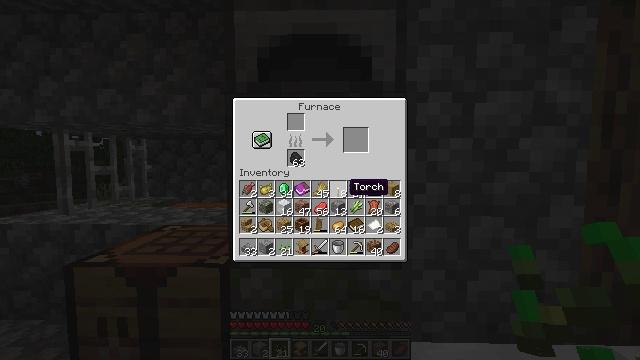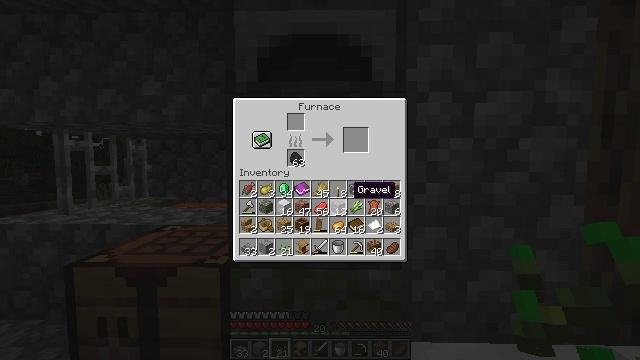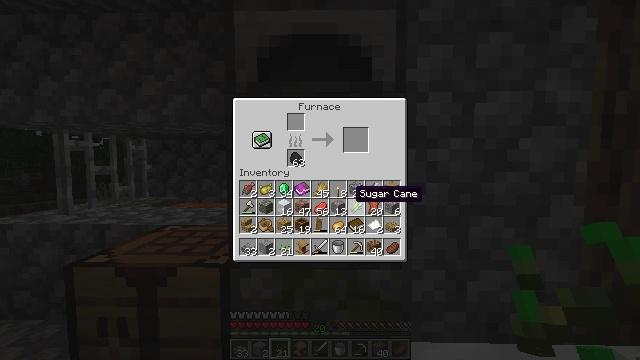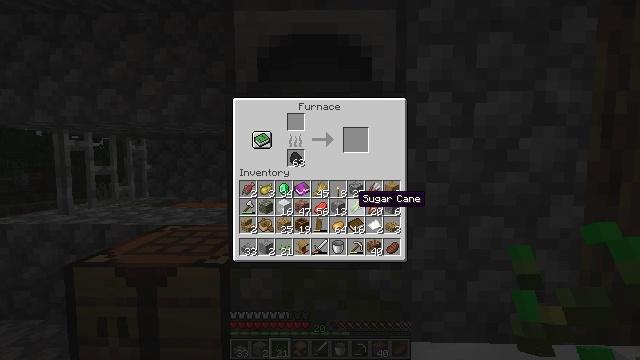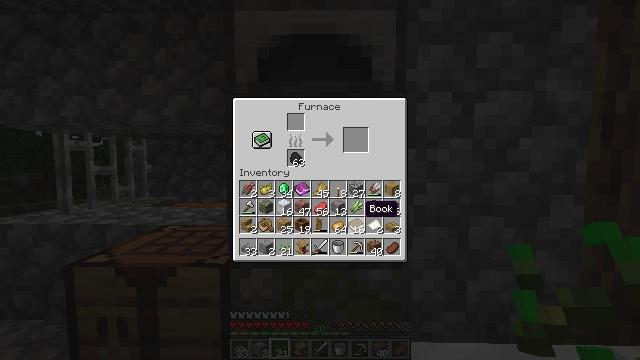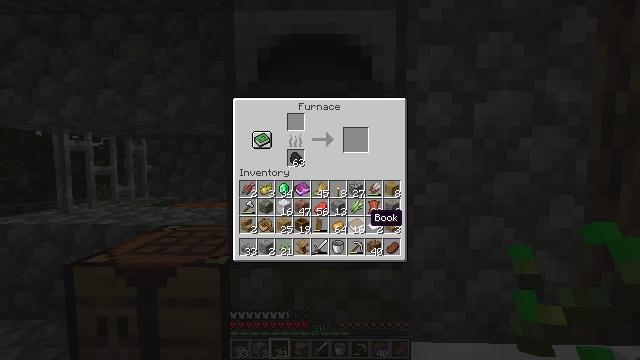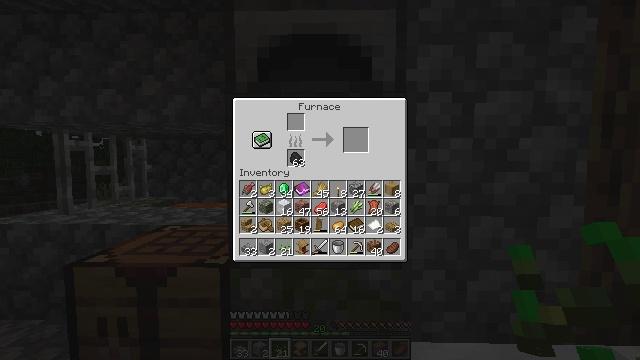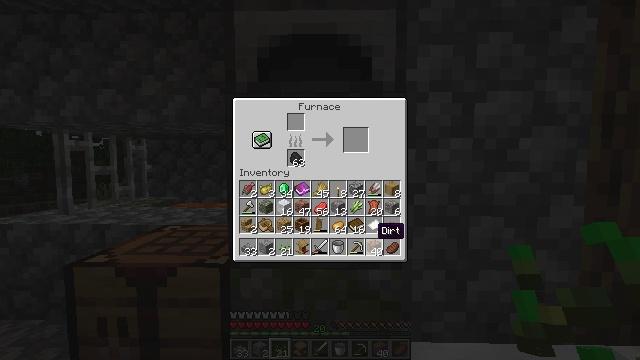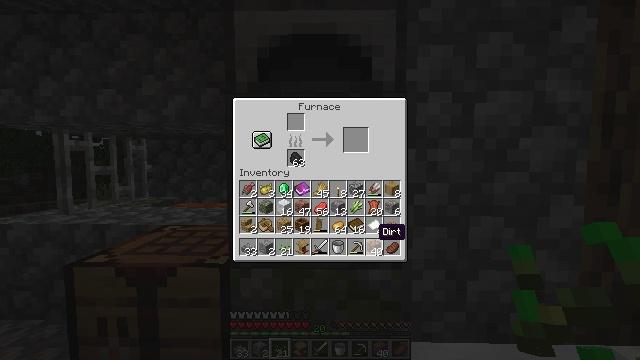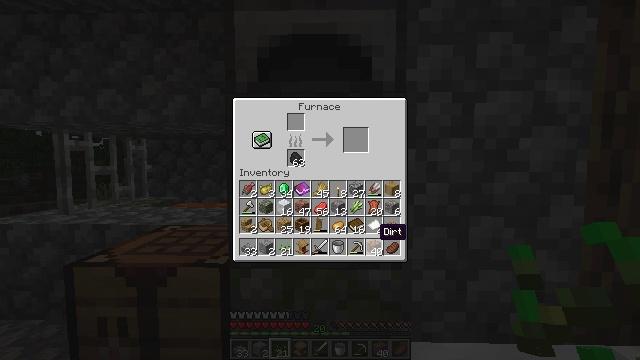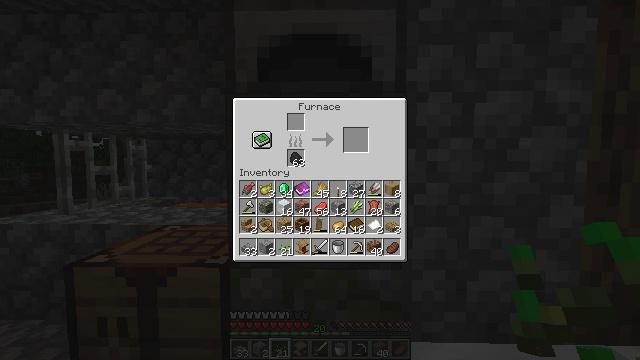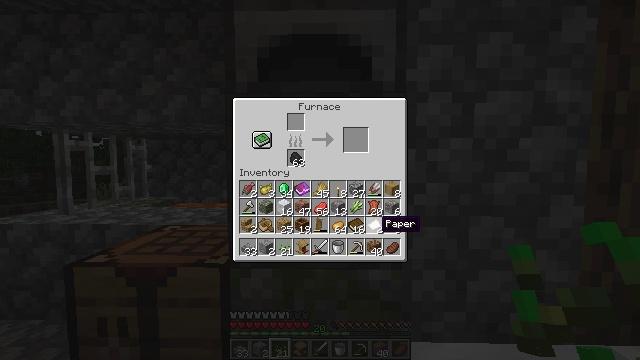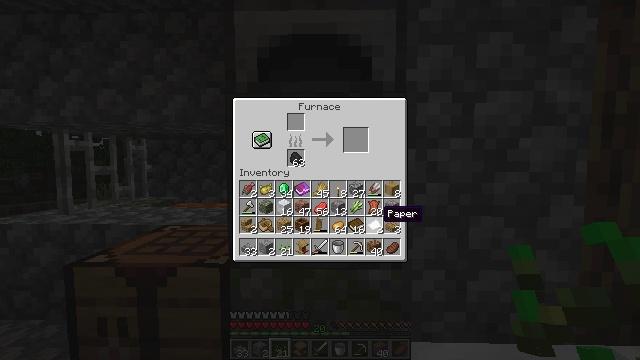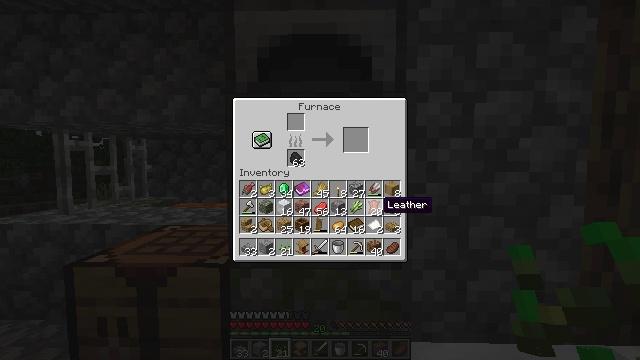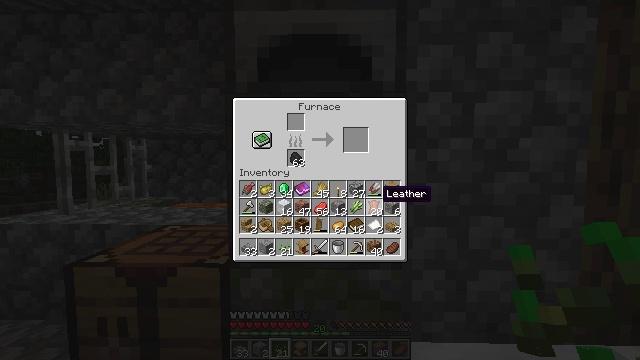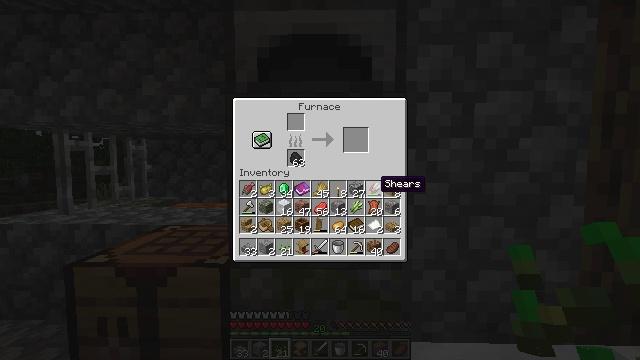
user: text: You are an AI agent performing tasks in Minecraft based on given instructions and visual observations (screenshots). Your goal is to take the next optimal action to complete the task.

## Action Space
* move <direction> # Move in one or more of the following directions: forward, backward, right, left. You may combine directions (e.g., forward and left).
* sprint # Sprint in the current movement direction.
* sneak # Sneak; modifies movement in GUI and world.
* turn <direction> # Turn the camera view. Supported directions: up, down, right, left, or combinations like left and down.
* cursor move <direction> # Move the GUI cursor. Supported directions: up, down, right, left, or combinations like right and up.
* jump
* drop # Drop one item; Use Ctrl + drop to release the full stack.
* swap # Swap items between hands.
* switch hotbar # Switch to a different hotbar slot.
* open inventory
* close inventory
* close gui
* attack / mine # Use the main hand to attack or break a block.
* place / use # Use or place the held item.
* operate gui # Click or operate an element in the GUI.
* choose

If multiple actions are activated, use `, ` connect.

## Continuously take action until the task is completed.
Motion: motion action
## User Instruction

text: Remove a poisonous potato from the inventory.
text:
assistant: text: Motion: sneak
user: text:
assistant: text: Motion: sneak
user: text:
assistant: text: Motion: sneak
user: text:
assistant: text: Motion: sneak, turn right and down
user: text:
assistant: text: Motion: sneak, turn down
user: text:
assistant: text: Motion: sneak, turn down
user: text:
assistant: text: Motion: sneak
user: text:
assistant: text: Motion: sneak
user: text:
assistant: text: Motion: sneak
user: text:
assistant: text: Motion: sneak
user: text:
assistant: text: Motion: sneak
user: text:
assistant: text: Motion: sneak, turn up
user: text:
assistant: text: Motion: sneak, turn up
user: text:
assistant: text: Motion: sneak, turn up
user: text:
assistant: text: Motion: sneak, turn up
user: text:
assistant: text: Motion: sneak
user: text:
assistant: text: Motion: sneak, turn left
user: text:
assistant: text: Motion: sneak, turn left
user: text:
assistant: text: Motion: sneak, turn left
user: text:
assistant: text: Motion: sneak
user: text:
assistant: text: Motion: sneak
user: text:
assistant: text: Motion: sneak
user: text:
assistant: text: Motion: sneak
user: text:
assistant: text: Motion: sneak
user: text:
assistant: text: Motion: sneak, turn down
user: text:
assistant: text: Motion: sneak
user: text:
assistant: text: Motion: sneak, turn left
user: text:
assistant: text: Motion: sneak
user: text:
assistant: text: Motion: sneak, turn left
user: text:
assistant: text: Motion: sneak, turn left